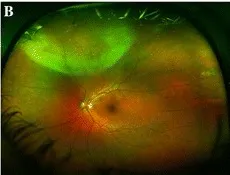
Fundus photograph of the right and left eyes. (B) Wide field color fundus photograph of the left eye: well-defined area of whitening involving the peripheral superonasal quadrant with slight haziness extending from that area up to the upper margin of disc and upper temporal arcade. The disc margin is ill-defined.
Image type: ophthalmic_imaging (fundus_photograph)